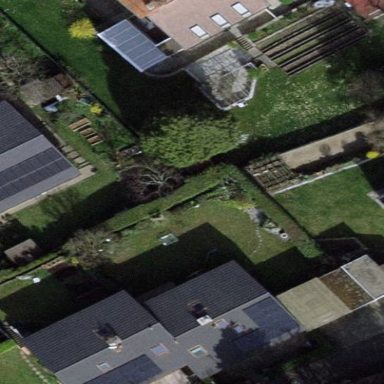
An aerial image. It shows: Garden surrounded by fence.